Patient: sex M, age 64
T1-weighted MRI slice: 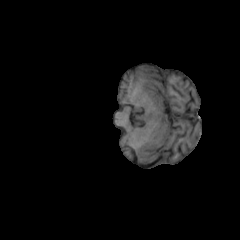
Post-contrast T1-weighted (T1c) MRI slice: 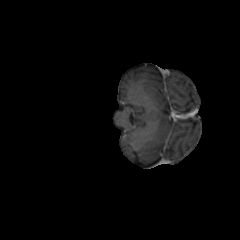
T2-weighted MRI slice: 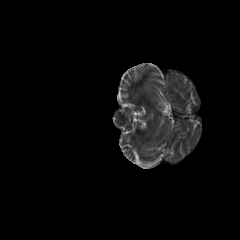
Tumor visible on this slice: no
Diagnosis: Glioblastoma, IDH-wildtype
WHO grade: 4